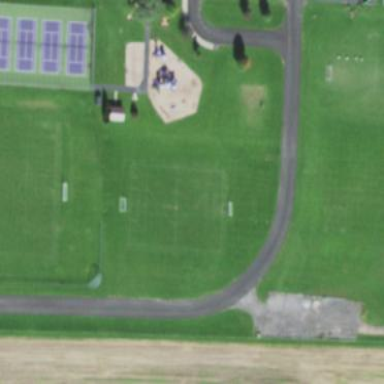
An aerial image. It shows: Soccer pitch for outdoor sports and leisure activities.